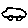
Label: car